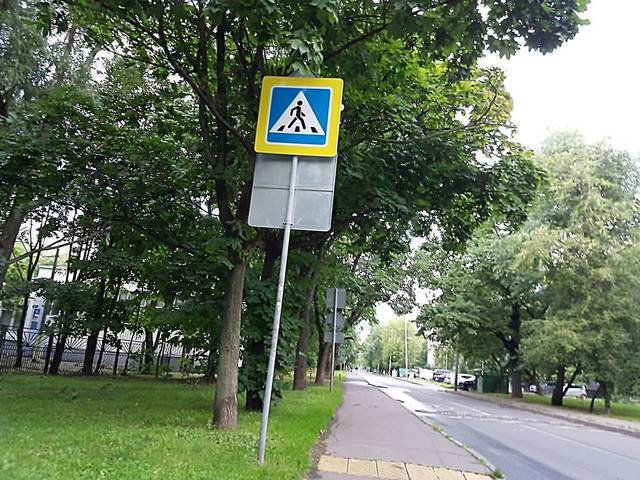
Region: Russia
Coordinates: 55.75, 37.812